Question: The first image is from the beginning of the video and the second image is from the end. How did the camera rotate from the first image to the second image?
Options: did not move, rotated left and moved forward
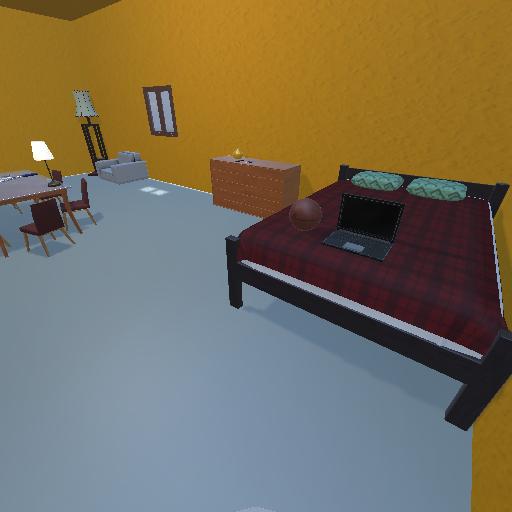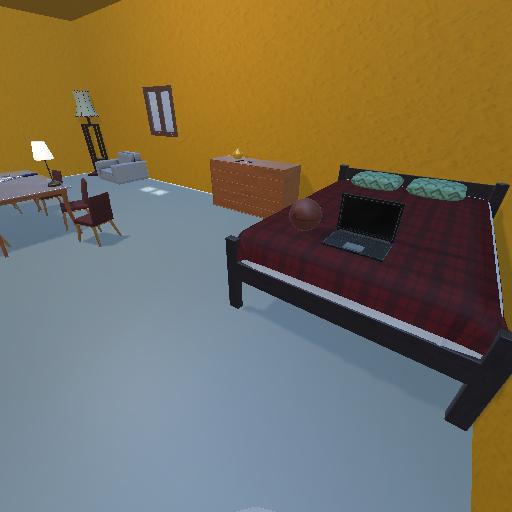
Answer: did not move